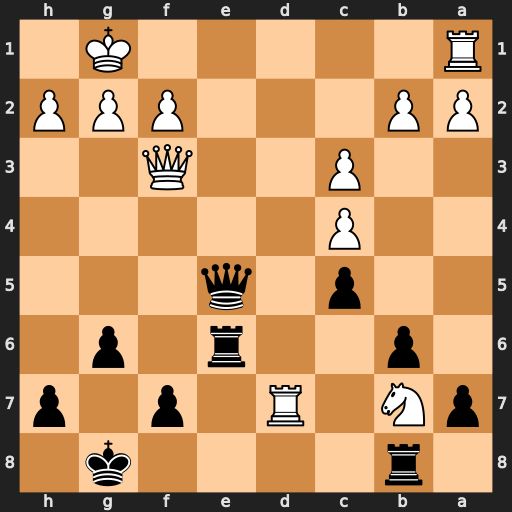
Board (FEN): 1r4k1/pN1R1p1p/1p2r1p1/2p1q3/2P5/2P2Q2/PP3PPP/R5K1
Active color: b
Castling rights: -
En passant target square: -
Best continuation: Qe1+ Rxe1 Rxe1#